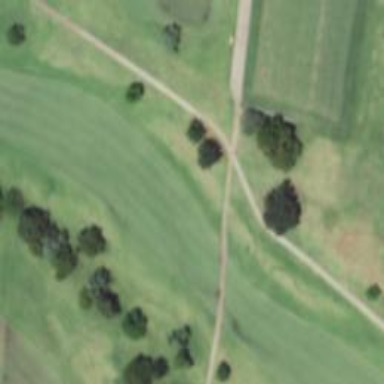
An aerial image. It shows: Path designated for golf carts.